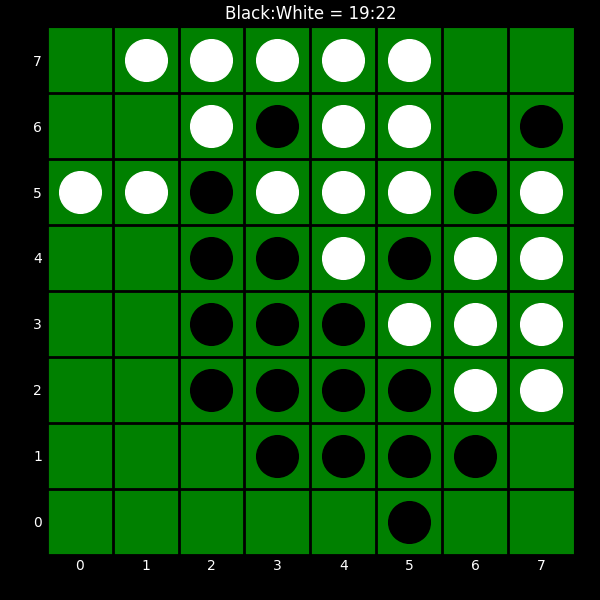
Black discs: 19
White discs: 22